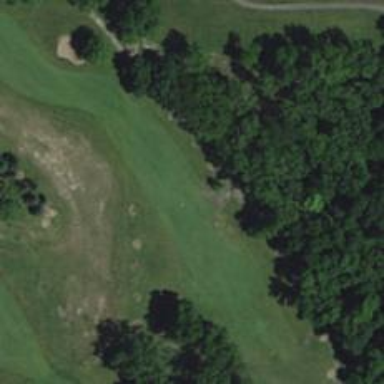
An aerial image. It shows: View of golf hole.